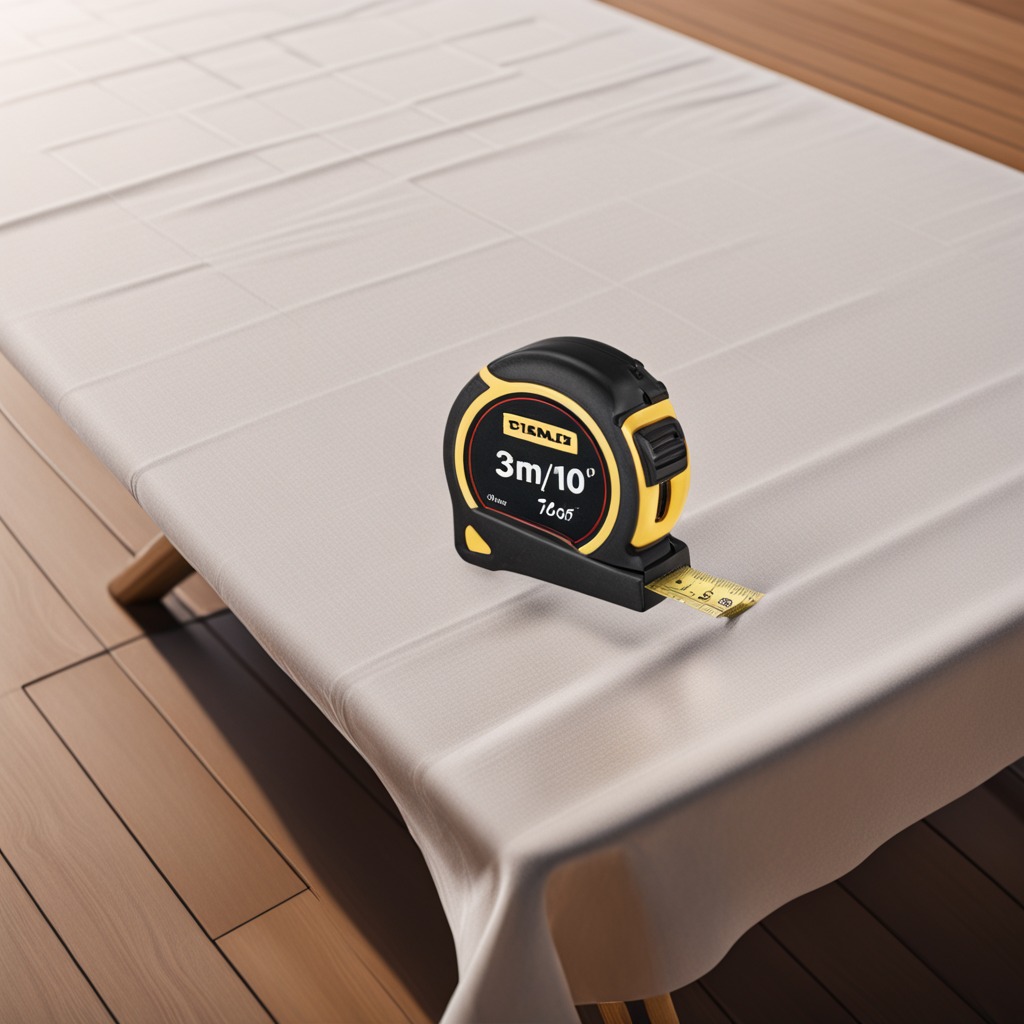
A measuring tape is lying on a wooden table in an outdoor workshop during daytime bright natural light soft shadows worn but beneath the cloth.